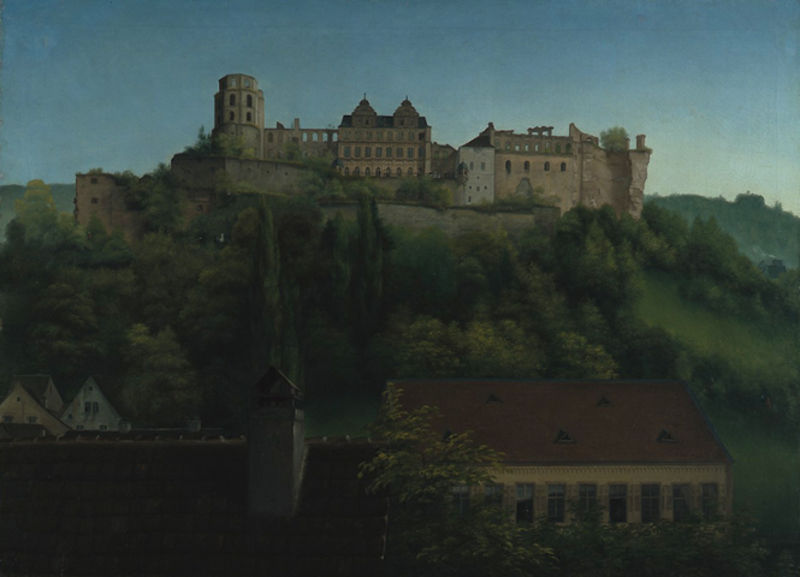
Titel: Blick auf das Heidelberger Schloss
Künstler: Georg Philipp Schmitt
Standort: Karlsruhe
Institution: Staatliche Kunsthalle Karlsruhe
Schlagwörter: baum, berg, blau, blätter, dunkel, felsen, gemälde, himmel, aquarell, bäume, grün, landschaft, stadt, abend, braun, fenster, hell, licht, nacht, türkis, blick, dach, gebäude, gras, haus, rot, schloss, wiese, haube, malerei, architektur, öl, dämmerung, horizont, häuser, hügel, natur, strauch, busch, büsche, gebüsch, kirche, rauch, sträucher, kaufmann, pflanzen, kontrast, renaissance, wald, kamin, schornstein, turm, ruhe, düster, italien, perspektive, abhang, hang, dorf, dächer, giebel, mauer, farbe, sonnenuntergang, idylle, romantik, querformat, deutsch, grun, oben, ruine, burg, türme, palast, festung, gauben, frieden, mauern, mittelalter, heidelberg, grad, gaube, herrenhaus, gün, burgruine, wall, prospekt, herrschersitz, häsuer, thronen, duster, höuser, erhabenheit, mitelalter, 1900, fanster, däächer, fensterhöhlen, lburg, cochem, landschaftruine, grün a